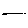
Label: line